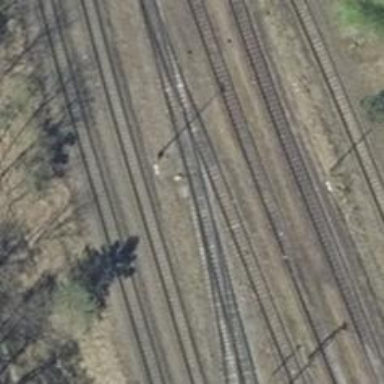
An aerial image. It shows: Railway switch.